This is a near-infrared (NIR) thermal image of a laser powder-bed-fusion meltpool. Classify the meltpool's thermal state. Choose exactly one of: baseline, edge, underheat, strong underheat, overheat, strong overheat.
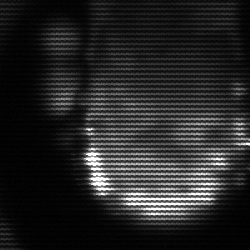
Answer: baseline